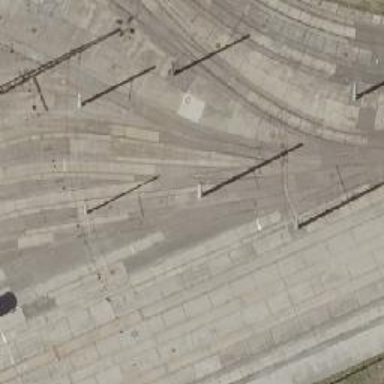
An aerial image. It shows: Railway switch.